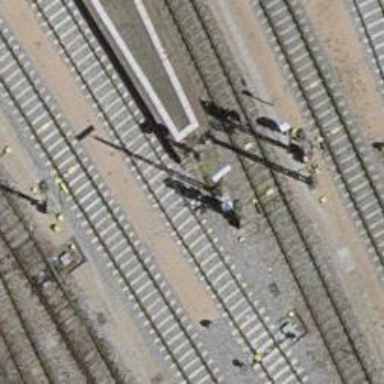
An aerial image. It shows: Wedge is used for the railway derail.